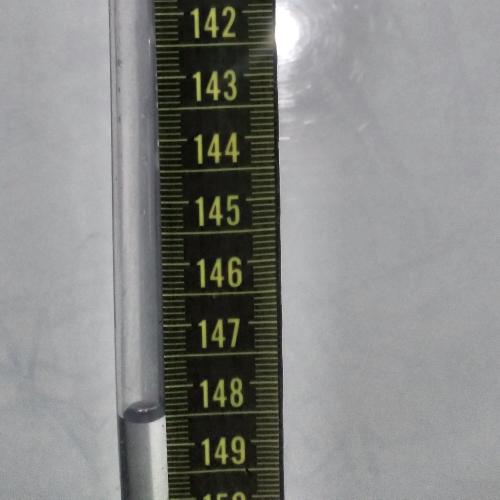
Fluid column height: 148.5 cm